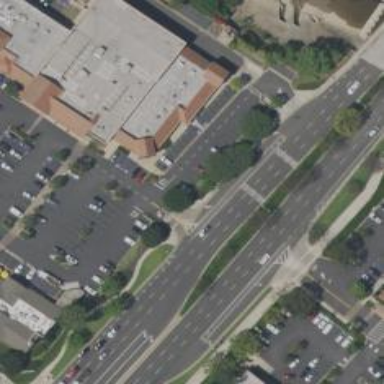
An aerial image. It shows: Primary link road with asphalt surface.